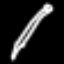
Label: pencil